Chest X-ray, PA view. Patient: 39 years old, sex F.
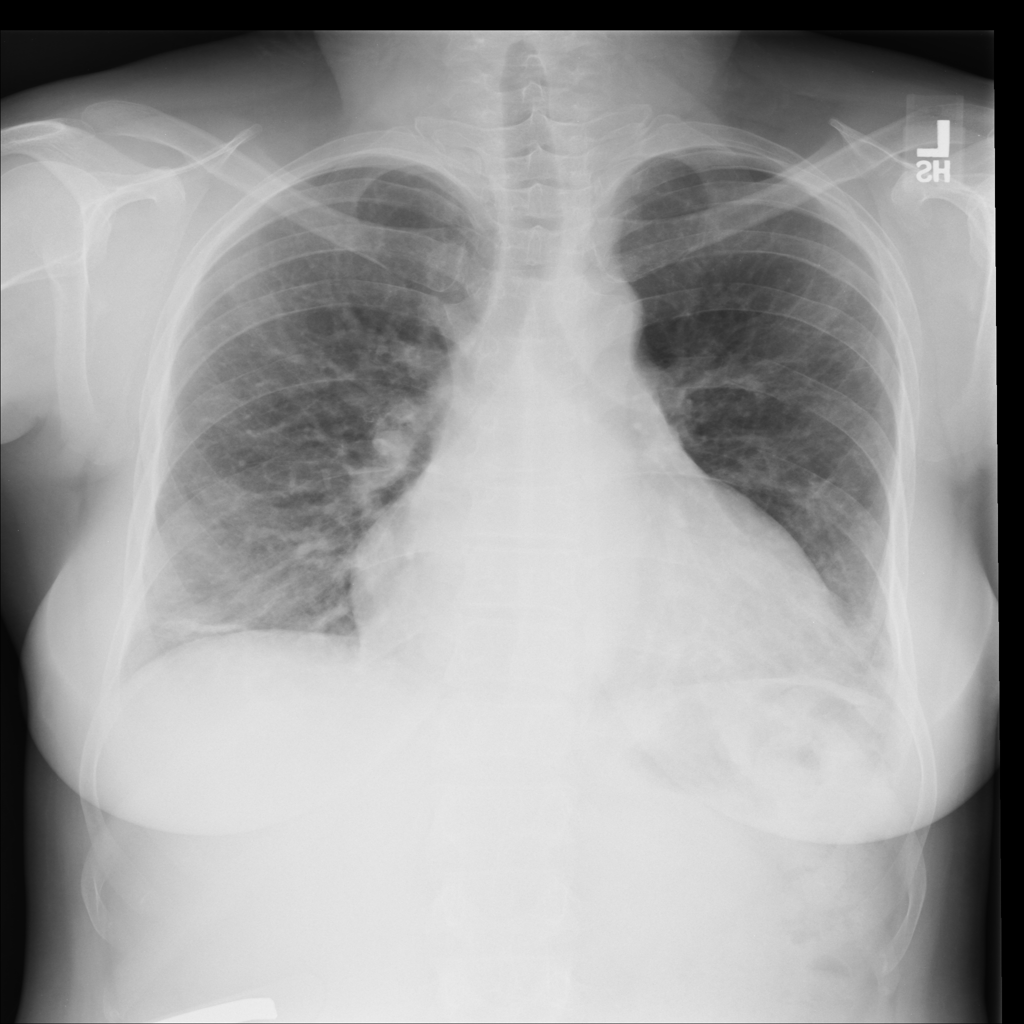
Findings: Atelectasis, Cardiomegaly